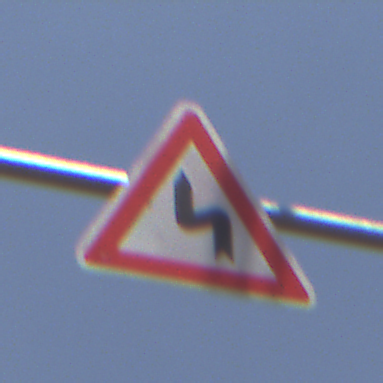
Verkehrszeichen: DoppelkurveZunaechstLinks
Umgebung: Outdoor, Nature
Tageszeit: Midday
Wetter: PartlyCloudy
Licht: Natural
Jahreszeit: NotSpecified
Kontrast: HighContrast